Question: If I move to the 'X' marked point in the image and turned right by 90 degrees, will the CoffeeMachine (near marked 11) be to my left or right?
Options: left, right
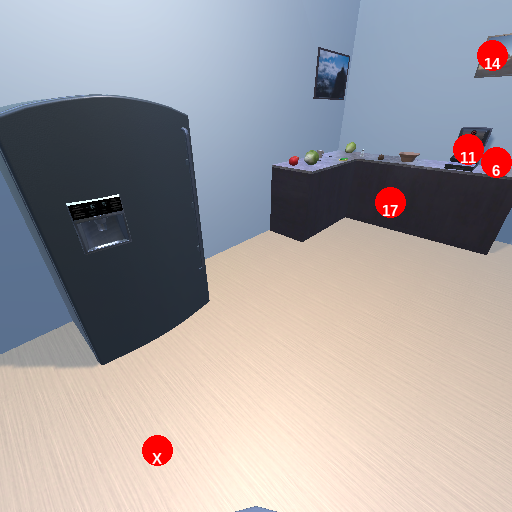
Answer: left